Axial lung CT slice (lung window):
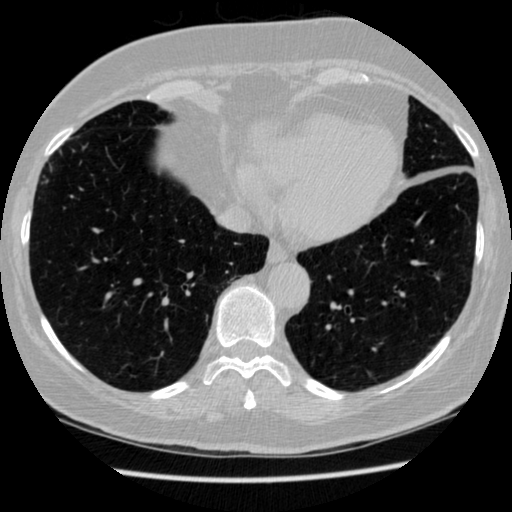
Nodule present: no